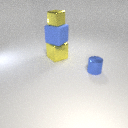
large yellow metal cube below small yellow metal cube